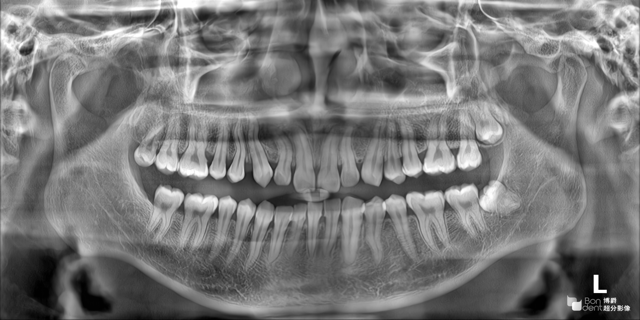
adult